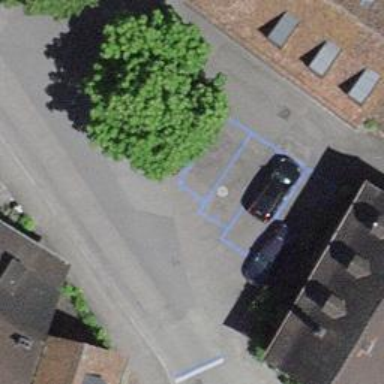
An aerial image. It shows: Parking available on the street side.